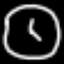
Label: clock